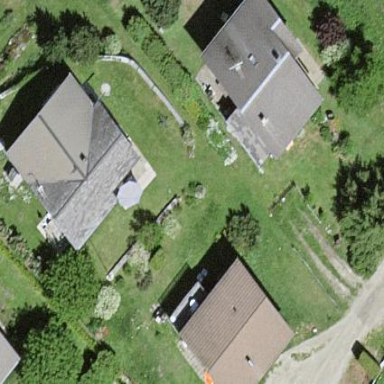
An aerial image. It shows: Simple and straightforward house.